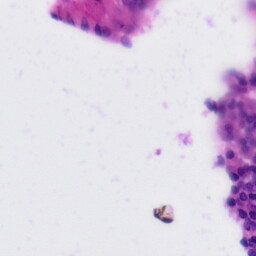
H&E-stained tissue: Tonsil